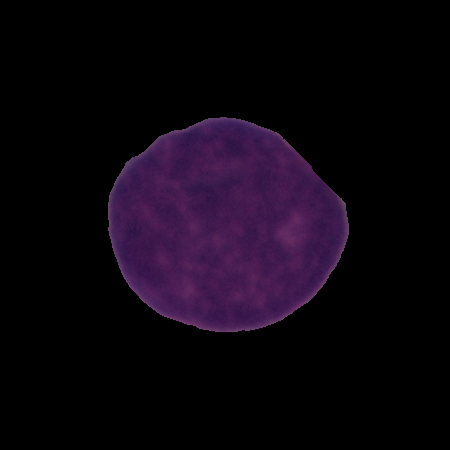
Label: cancer